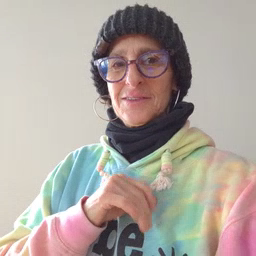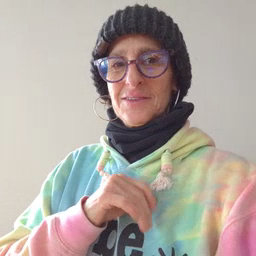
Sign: close